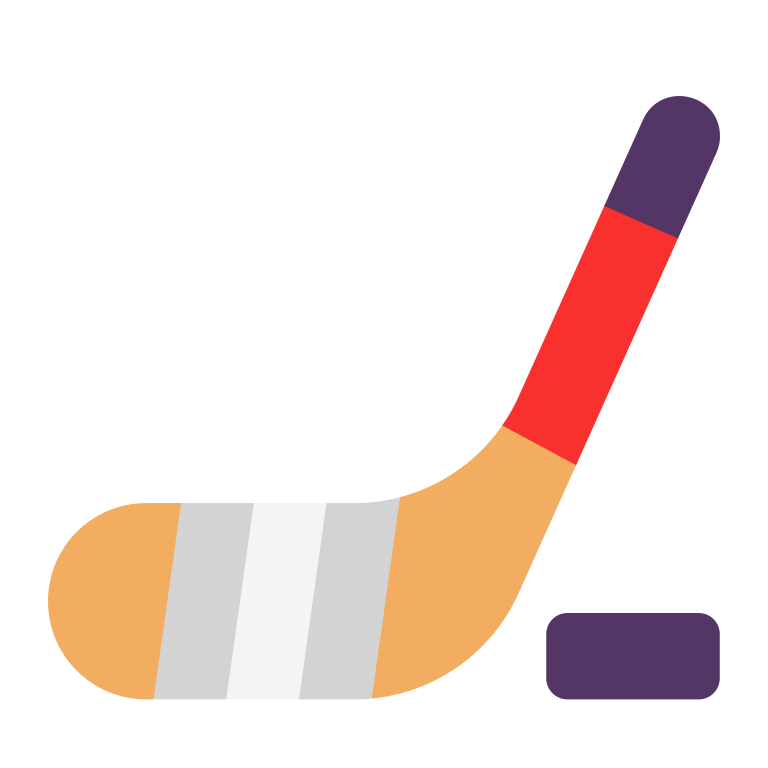
ice hockey flat